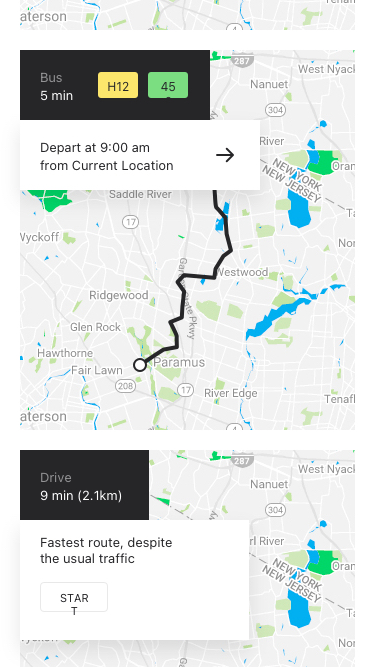
Text in this UI design:
9 min (2.1km)
start
Drive
Fastest route, despite the usual traffic
5 min
h12
450
Bus
from Current Location
Depart at 9:00 am